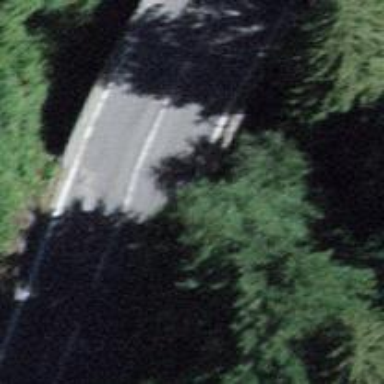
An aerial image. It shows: Tertiary road on bridge with asphalt surface.